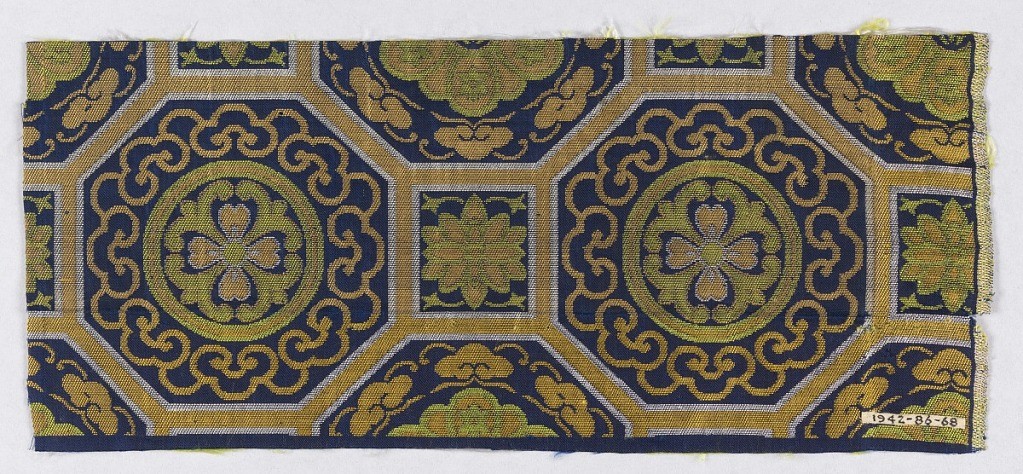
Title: Textile
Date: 19th century
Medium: silk Technique: plain compound twill
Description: Navy ground with surface divided into octagonal areas with squares intervening. Both the squares and the octagons contain stylized floral forms. The entire pattern is composed of extra wefts of white, tan, gold, and chartreuse silks.